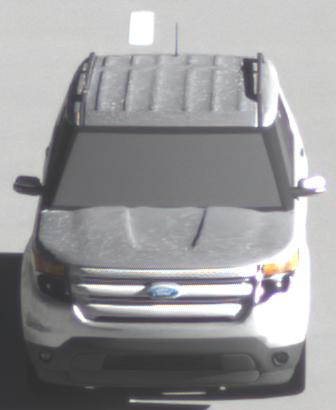
Make: Ford
Model: Explorer
Detailed model: Gen. 5
Model produced from: 2010
Model produced until: 2019
Doors: 5
Color: white
Road condition: dry road
Daytime: morning or afternoon
Contrast: high contrast